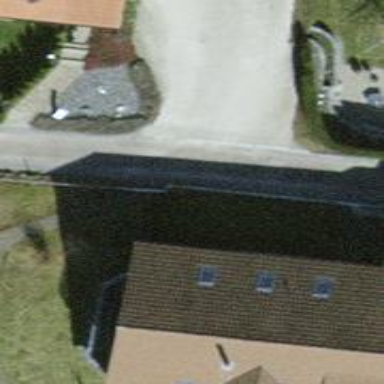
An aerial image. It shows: Service road with pebblestone surface.